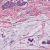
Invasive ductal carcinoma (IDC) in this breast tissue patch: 1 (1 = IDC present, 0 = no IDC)